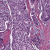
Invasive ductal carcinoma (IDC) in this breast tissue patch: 0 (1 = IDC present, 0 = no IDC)